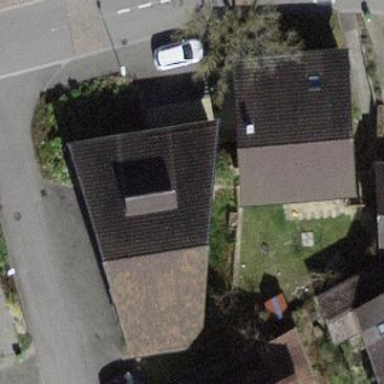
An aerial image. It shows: Building with tiled roof.